Aerial crown-view tile of a tropical tree (Barro Colorado Island, Panama), acquired 20250818:
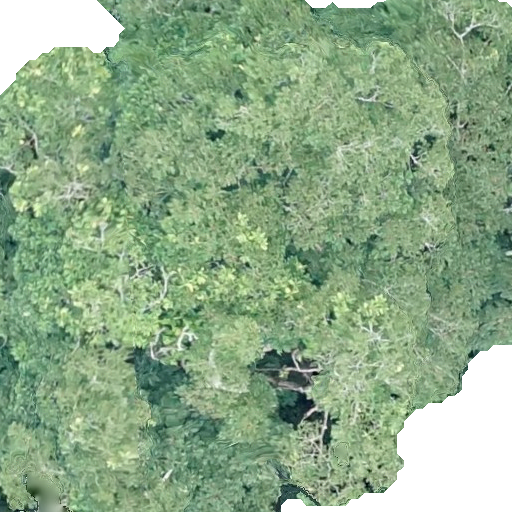
Species: Dipteryx oleifera
GBIF accepted scientific name: Dipteryx oleifera
Crown area: 463.695 m²